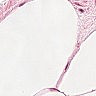
Metastatic tissue present: no